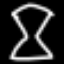
Label: hourglass